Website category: jobs
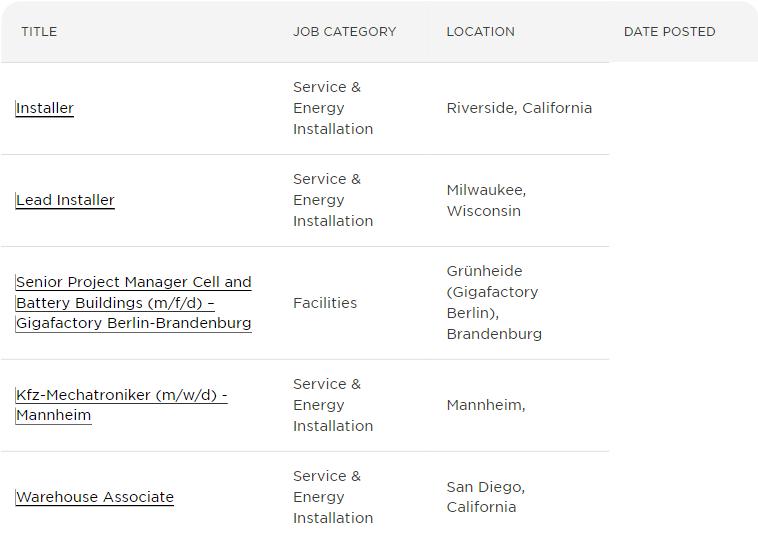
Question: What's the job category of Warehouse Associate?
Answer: Service & Energy Installation

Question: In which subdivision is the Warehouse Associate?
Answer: Service & Energy Installation

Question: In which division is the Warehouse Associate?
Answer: Service & Energy Installation

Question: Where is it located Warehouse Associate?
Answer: Service & Energy Installation

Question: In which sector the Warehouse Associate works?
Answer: Service & Energy Installation

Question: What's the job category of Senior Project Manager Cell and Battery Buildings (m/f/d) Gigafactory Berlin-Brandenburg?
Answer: Facilities

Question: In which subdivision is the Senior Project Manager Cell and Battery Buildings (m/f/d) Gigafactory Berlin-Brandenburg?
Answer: Facilities

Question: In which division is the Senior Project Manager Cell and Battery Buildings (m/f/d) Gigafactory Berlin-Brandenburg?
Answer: Facilities

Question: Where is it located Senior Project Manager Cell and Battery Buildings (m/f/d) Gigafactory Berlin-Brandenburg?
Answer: Facilities

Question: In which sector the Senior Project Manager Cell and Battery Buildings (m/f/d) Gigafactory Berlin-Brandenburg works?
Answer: Facilities

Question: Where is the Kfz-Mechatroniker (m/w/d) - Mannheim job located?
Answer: Mannheim,

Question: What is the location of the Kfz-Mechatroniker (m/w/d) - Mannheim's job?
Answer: Mannheim,

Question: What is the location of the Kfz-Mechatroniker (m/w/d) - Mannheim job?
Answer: Mannheim,

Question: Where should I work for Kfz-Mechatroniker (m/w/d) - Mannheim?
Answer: Mannheim,

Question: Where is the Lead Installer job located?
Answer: Milwaukee, Wisconsin

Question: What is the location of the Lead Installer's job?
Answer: Milwaukee, Wisconsin

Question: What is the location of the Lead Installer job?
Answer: Milwaukee, Wisconsin

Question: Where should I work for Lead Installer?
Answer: Milwaukee, Wisconsin

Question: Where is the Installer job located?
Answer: Riverside, California

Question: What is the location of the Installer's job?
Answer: Riverside, California

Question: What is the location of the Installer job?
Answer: Riverside, California

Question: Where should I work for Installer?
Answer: Riverside, California

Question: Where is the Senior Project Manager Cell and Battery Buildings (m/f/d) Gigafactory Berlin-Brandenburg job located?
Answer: Grnheide (Gigafactory Berlin), Brandenburg

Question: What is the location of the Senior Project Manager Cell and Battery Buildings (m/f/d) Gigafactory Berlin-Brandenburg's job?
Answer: Grnheide (Gigafactory Berlin), Brandenburg

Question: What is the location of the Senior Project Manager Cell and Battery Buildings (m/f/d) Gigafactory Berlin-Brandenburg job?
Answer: Grnheide (Gigafactory Berlin), Brandenburg

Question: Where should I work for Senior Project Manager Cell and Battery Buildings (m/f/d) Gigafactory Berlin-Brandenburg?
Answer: Grnheide (Gigafactory Berlin), Brandenburg

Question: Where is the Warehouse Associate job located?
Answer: San Diego, California

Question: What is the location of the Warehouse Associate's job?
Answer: San Diego, California

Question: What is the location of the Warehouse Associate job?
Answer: San Diego, California

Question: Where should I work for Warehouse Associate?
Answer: San Diego, California

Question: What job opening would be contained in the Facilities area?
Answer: Senior Project Manager Cell and Battery Buildings (m/f/d) Gigafactory Berlin-Brandenburg

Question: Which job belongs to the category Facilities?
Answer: Senior Project Manager Cell and Battery Buildings (m/f/d) Gigafactory Berlin-Brandenburg

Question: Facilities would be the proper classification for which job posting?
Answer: Senior Project Manager Cell and Battery Buildings (m/f/d) Gigafactory Berlin-Brandenburg

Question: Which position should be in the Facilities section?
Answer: Senior Project Manager Cell and Battery Buildings (m/f/d) Gigafactory Berlin-Brandenburg

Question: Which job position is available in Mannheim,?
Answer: Kfz-Mechatroniker (m/w/d) - Mannheim

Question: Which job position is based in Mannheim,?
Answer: Kfz-Mechatroniker (m/w/d) - Mannheim

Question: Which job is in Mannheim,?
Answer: Kfz-Mechatroniker (m/w/d) - Mannheim

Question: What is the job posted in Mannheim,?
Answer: Kfz-Mechatroniker (m/w/d) - Mannheim

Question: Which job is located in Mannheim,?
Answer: Kfz-Mechatroniker (m/w/d) - Mannheim

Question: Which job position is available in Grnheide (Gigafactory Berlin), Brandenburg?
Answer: Senior Project Manager Cell and Battery Buildings (m/f/d) Gigafactory Berlin-Brandenburg

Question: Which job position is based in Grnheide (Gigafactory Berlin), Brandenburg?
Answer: Senior Project Manager Cell and Battery Buildings (m/f/d) Gigafactory Berlin-Brandenburg

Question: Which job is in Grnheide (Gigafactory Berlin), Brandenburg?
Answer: Senior Project Manager Cell and Battery Buildings (m/f/d) Gigafactory Berlin-Brandenburg

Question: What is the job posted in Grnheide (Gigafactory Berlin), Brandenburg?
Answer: Senior Project Manager Cell and Battery Buildings (m/f/d) Gigafactory Berlin-Brandenburg

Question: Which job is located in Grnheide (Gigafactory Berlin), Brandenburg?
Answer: Senior Project Manager Cell and Battery Buildings (m/f/d) Gigafactory Berlin-Brandenburg

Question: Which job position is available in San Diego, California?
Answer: Warehouse Associate

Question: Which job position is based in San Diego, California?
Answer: Warehouse Associate

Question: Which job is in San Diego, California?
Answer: Warehouse Associate

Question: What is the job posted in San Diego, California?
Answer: Warehouse Associate

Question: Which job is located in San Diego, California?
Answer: Warehouse Associate

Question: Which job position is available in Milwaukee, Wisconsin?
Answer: Lead Installer

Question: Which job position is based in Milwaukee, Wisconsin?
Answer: Lead Installer

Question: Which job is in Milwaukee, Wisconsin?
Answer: Lead Installer

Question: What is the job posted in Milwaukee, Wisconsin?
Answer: Lead Installer

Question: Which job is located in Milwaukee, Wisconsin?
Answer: Lead Installer

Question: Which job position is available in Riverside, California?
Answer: Installer

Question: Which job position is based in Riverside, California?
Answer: Installer

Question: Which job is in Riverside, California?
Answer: Installer

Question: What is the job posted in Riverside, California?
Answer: Installer

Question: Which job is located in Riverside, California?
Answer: Installer